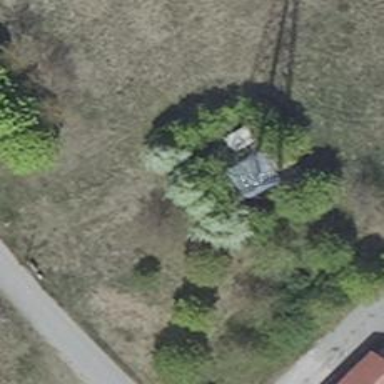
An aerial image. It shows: Mast tower used for communication.